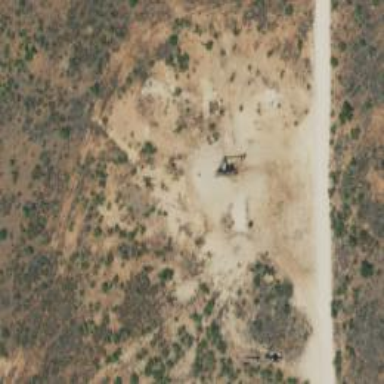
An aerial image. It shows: Petroleum well.